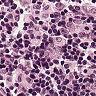
Metastatic tissue present: no